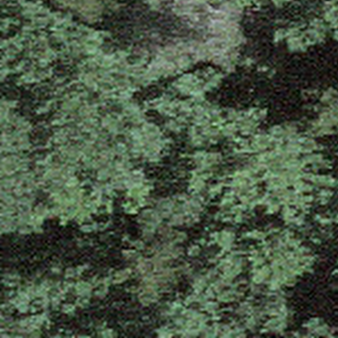
Label: other